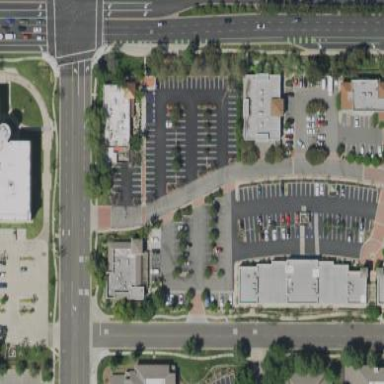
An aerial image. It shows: Parking area with asphalt surface.